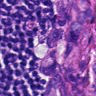
Metastatic tissue present: yes